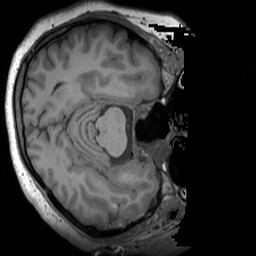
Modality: T1w
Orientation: axial
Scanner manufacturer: siemens
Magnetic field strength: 3 T
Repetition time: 1.9 s
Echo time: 0.00267 s